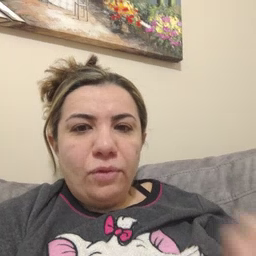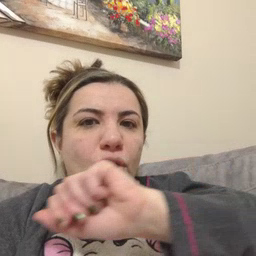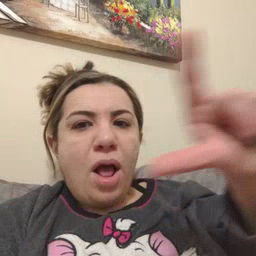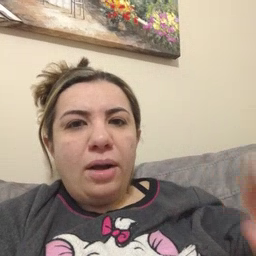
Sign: all